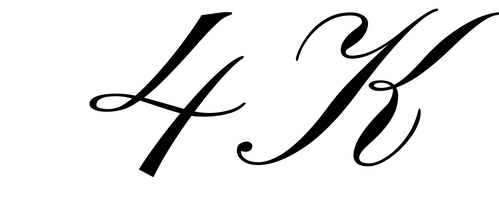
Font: PinyonScript-Regular